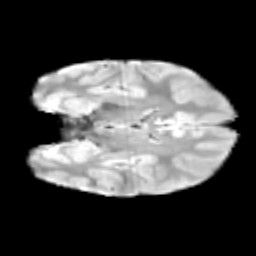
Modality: T2w
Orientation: coronal
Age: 10
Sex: male
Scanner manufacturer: siemens
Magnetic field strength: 3 T
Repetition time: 3.8 s
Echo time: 0.07 s